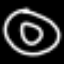
Label: donut